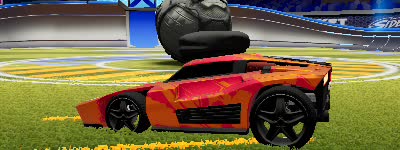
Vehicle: breakout